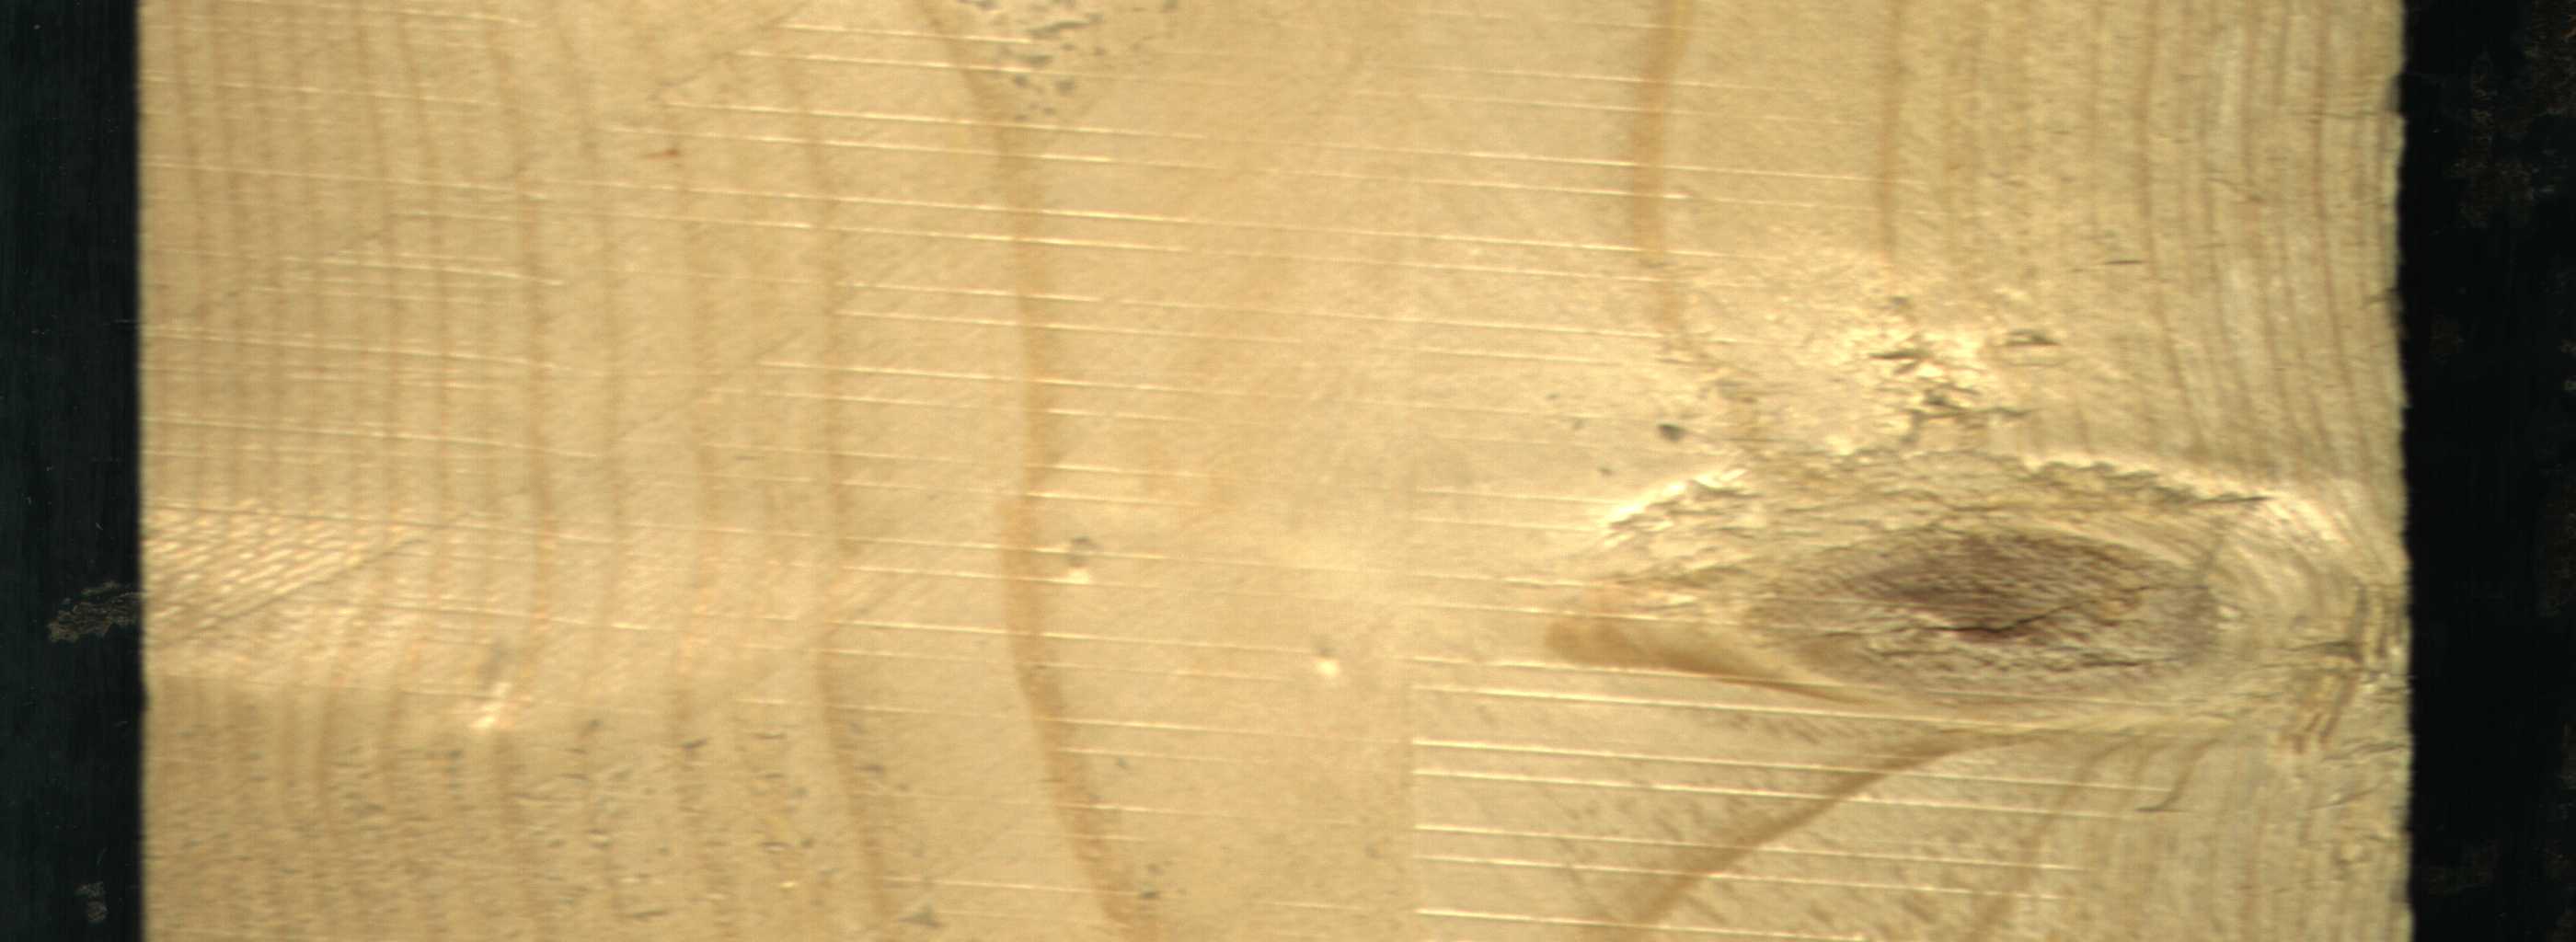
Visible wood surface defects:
Live_Knot